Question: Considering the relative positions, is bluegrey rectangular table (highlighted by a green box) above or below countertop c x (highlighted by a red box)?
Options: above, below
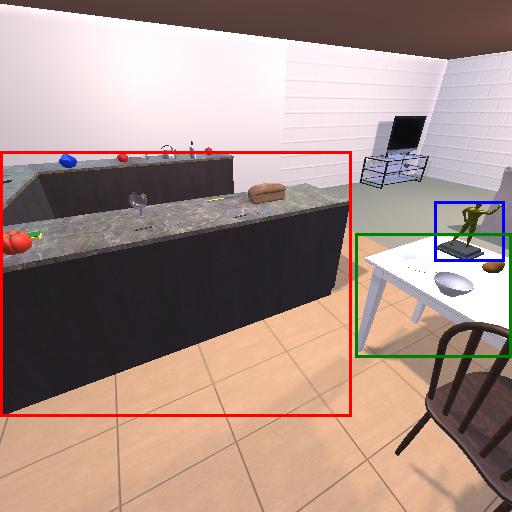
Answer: above